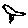
Label: bird